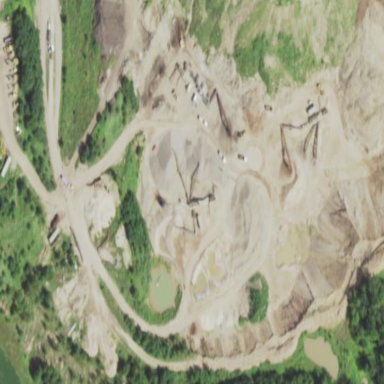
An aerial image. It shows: Quarry area.